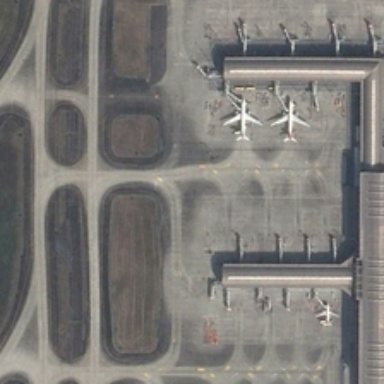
Some planes are parked near a terminal in an airport .